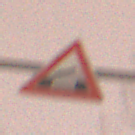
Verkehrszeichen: BeweglicheBruecke
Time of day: Night
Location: Outdoor (Urban)
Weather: Overcast
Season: Winter
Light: Artificial